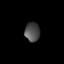
Tissue: lung
Cell type: Epithelial cells
Senescence score: 0.2166
Nuclear area (px): 282
Mean DAPI intensity: 76.489